Question: Please, can anyone tell me what is the difference Eclipse is depicting between (1) and (2) the attached image?

Tried googling, but couldn't find any proper source stating above :)
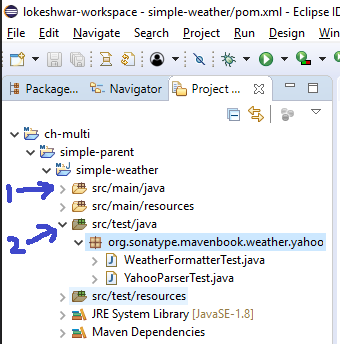
Answer: This feature was introduced in Eclipse 4.8 to indicate that a source folder contains test code.
See <URL>, the section "Test sources" describes it in more detail.
I'll quote the relevant part here:
> Test source folders and dependencies are shown with a darker icon in the build path settings, the package explorer and other locations. This can be disabled in